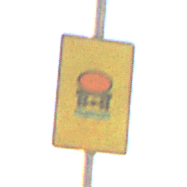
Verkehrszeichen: FahrzeugeMitWassergefaehrdenderLadungOhnePfeilsymbol
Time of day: SunriseSunset
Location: Outdoor (RoadRail)
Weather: PartlyCloudy
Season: NotSpecified
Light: Natural